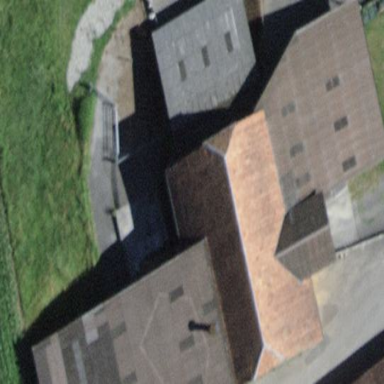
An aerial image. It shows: Barn.